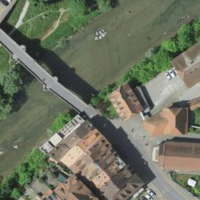
EUNIS habitat code: 15
Species observed at this site:
Certhia brachydactyla
Corvus corone
Actitis hypoleucos
Aegithalos caudatus
Phylloscopus collybita
Larus michahellis
Gallinula chloropus
Cygnus olor
Matricaria discoidea
Pica pica
Phoenicurus ochruros
Certhia familiaris
Columba livia
Motacilla cinerea
Cyanistes caeruleus
Anas platyrhynchos
Passer domesticus
Ptyonoprogne rupestris
Turdus merula
Columba palumbus
Phalacrocorax carbo
Tachymarptis melba
Acer campestre
Mareca strepera
Parus major
Hirundo rustica
Mergus merganser
Milvus milvus
Anser anser
Cinclus cinclus
Motacilla alba
Delichon urbicum